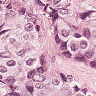
Metastatic tissue present: yes